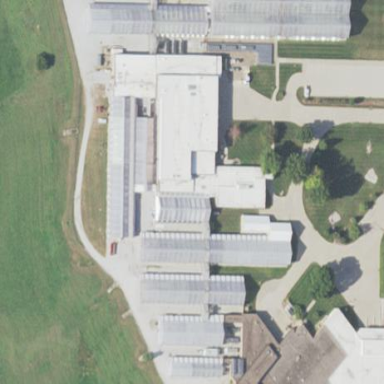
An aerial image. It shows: Greenhouse.